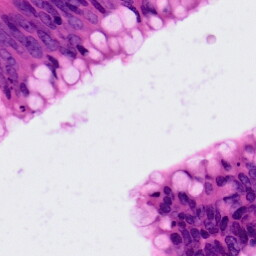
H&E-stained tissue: Colon